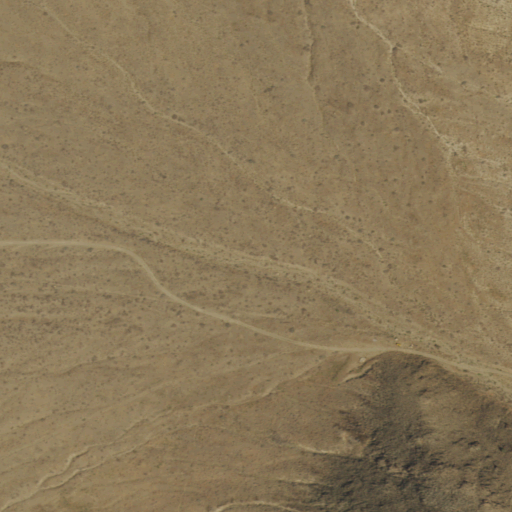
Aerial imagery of valley in Nevada named Marble Falls Canyon containing only shrub